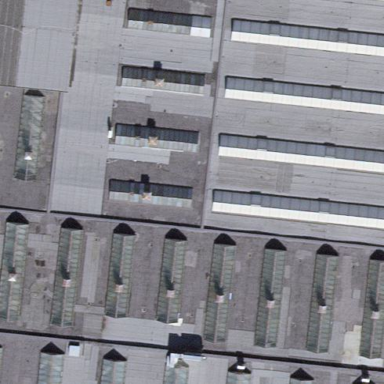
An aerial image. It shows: Industrial building.